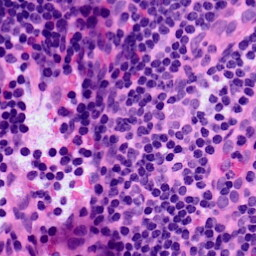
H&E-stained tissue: LymphNode